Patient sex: M
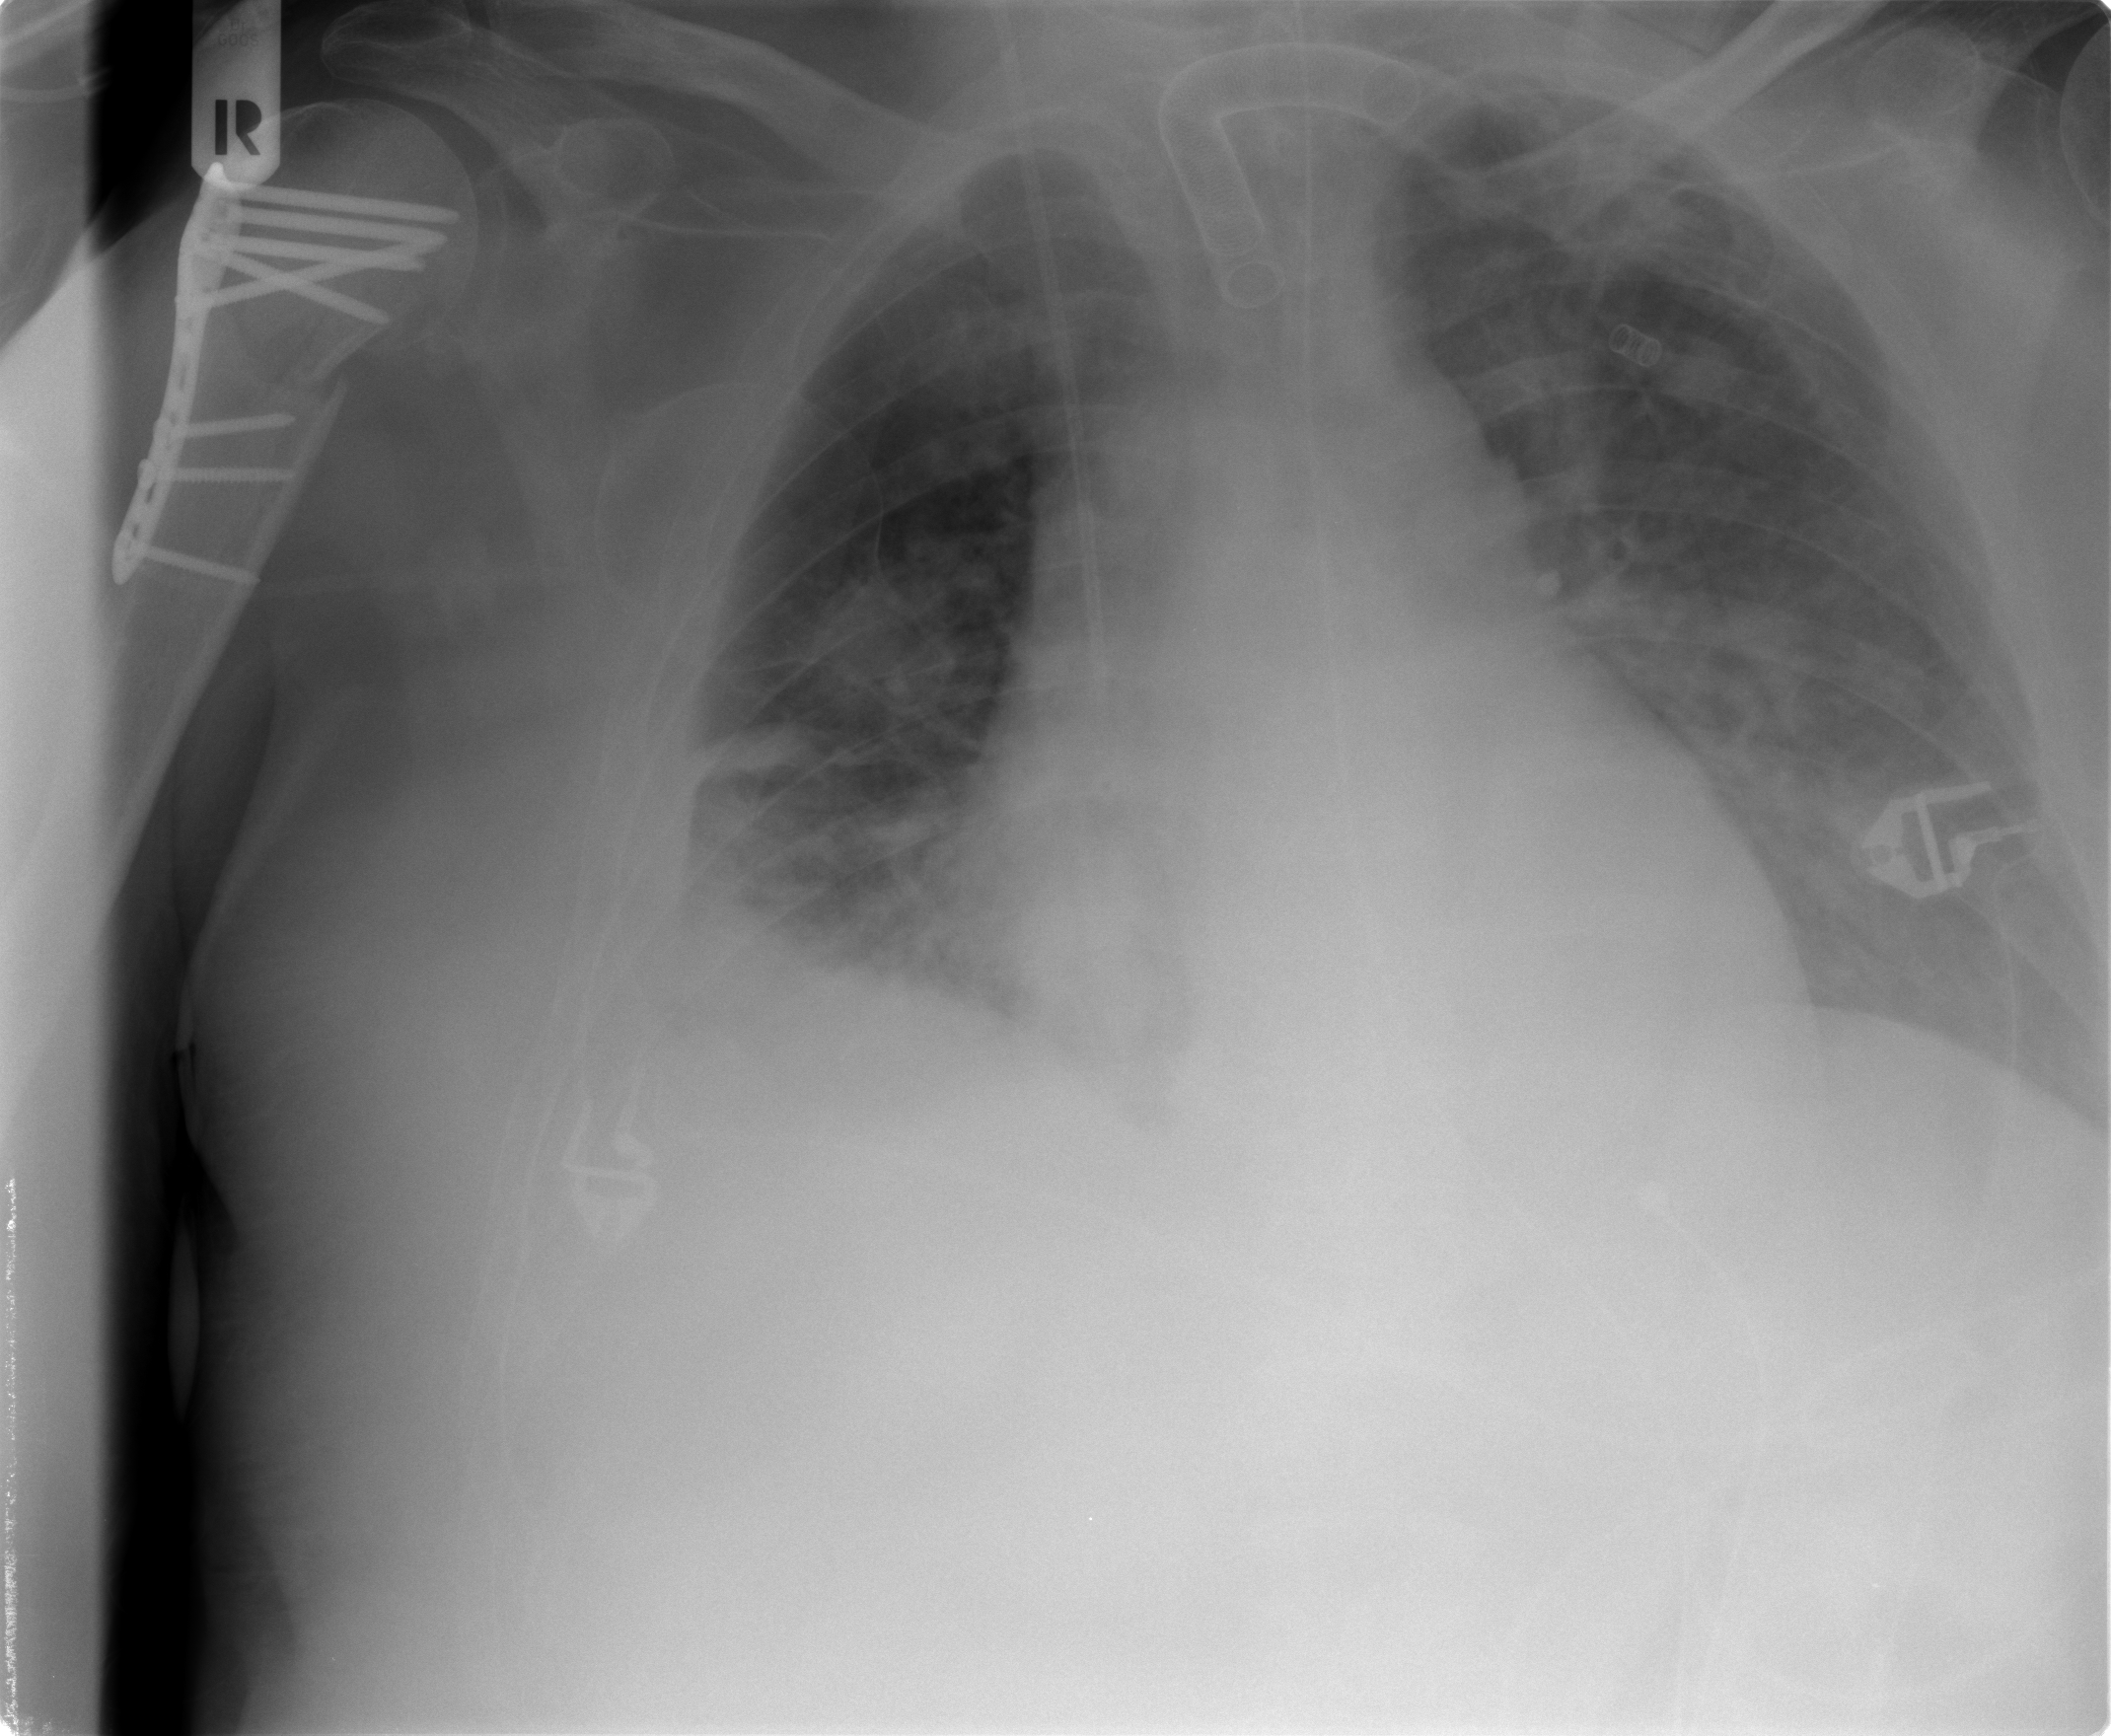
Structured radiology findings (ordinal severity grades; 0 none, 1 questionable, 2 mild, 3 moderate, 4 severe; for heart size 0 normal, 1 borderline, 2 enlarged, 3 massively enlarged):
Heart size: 2
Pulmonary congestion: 3
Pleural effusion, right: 2
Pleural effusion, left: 2
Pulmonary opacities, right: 2
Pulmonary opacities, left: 3
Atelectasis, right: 3
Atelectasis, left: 3